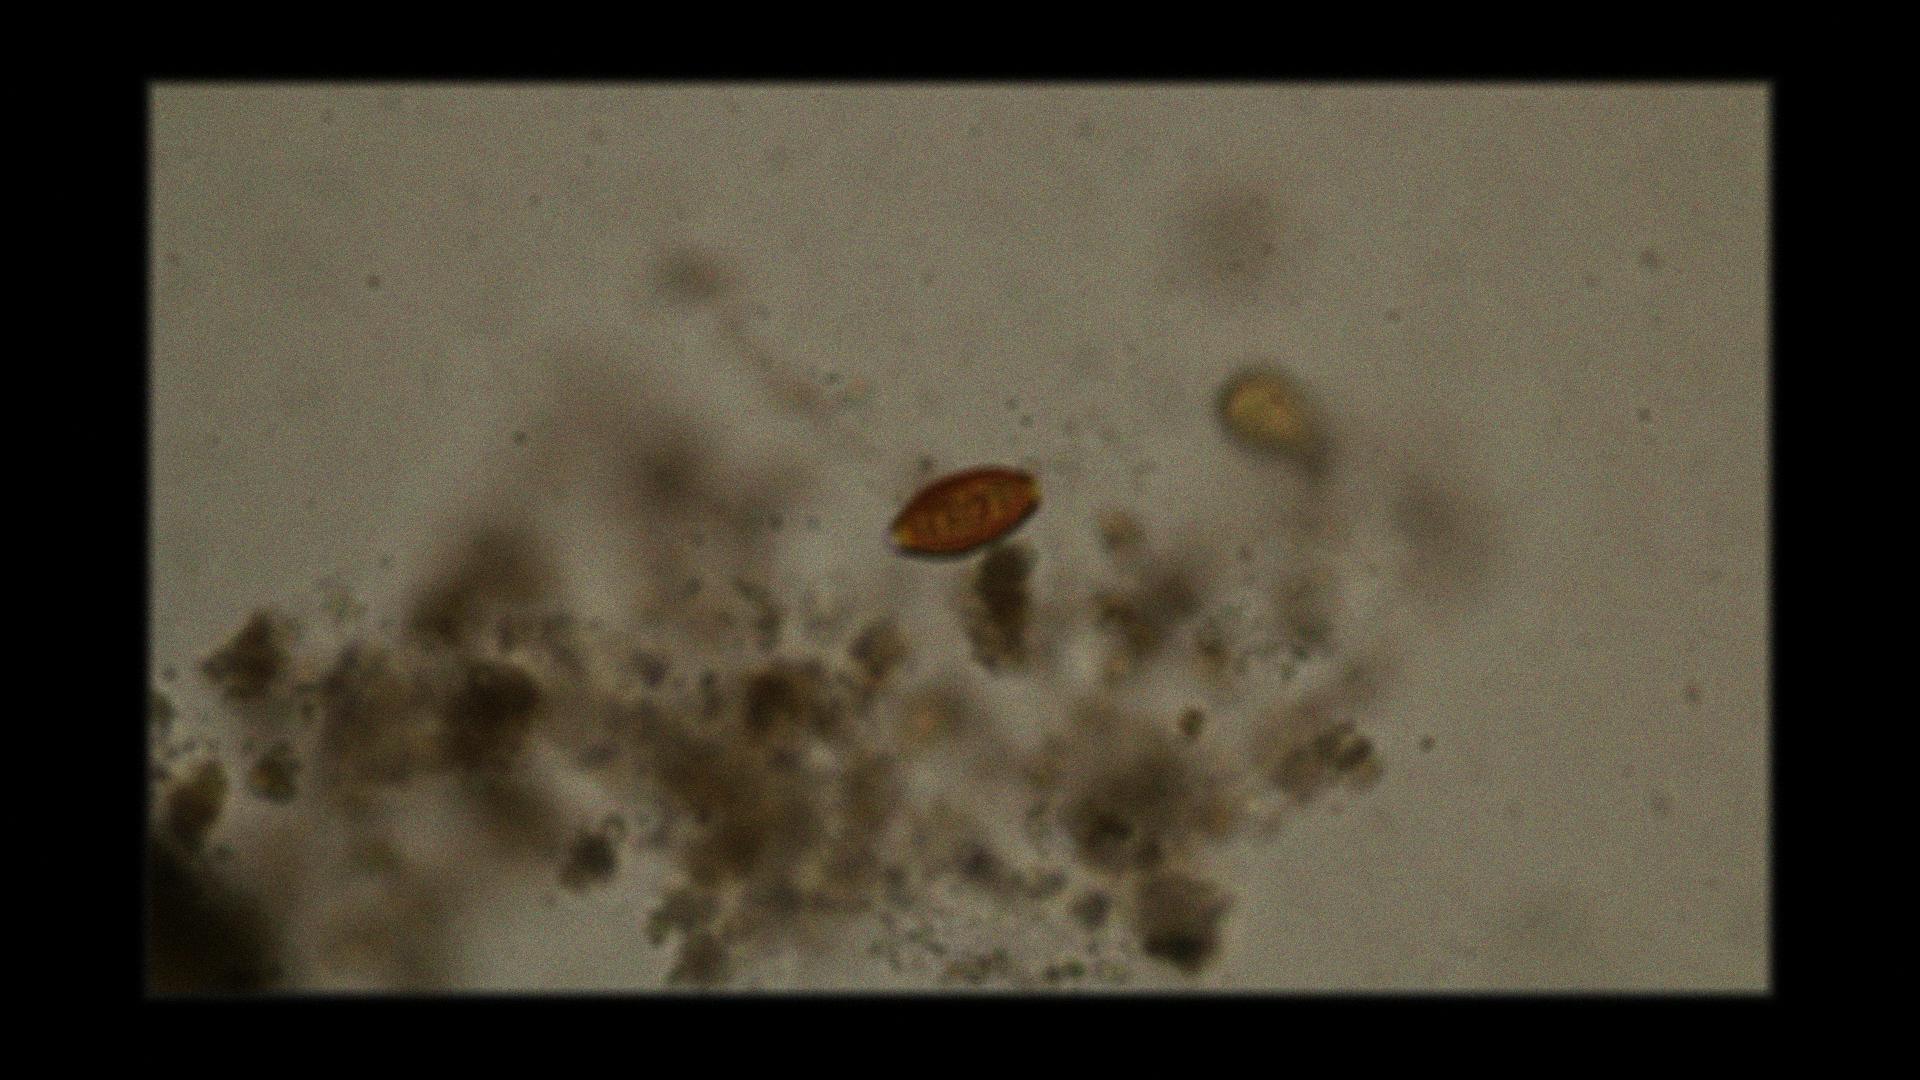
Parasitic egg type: Trichuris trichiura